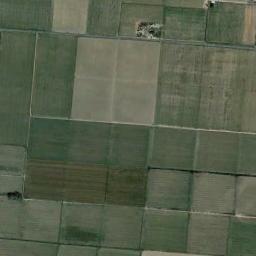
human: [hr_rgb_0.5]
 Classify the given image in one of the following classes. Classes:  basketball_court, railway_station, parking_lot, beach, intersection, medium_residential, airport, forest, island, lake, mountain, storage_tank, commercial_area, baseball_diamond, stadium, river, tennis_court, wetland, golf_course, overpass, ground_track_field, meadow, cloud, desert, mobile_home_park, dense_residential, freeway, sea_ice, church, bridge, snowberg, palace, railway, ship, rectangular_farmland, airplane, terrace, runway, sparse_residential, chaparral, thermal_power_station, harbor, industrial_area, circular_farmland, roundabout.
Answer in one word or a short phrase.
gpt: rectangular_farmland